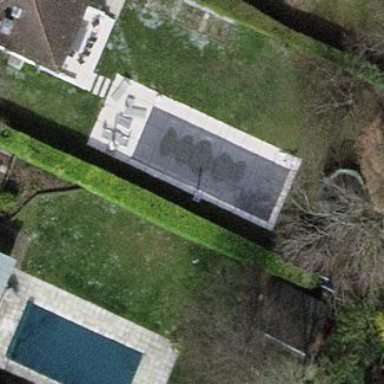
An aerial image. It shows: Outdoor swimming pool in leisure land area.